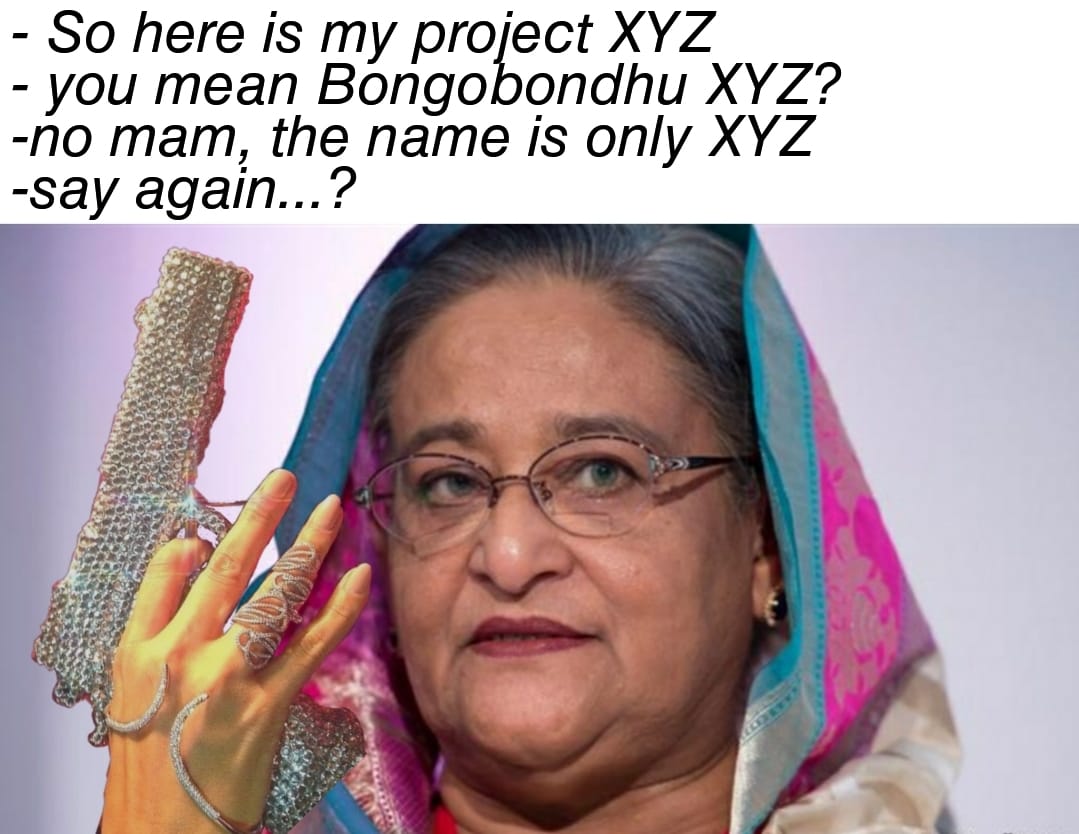
Caption: - So here is my project XYZ    - you mean Bongobondhu XYZ ?     - no mam , the name is only XYZ    - say again ...?
Label: hate